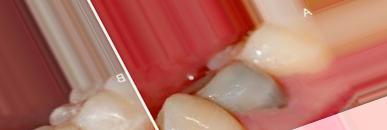
Condition: Tooth Discoloration